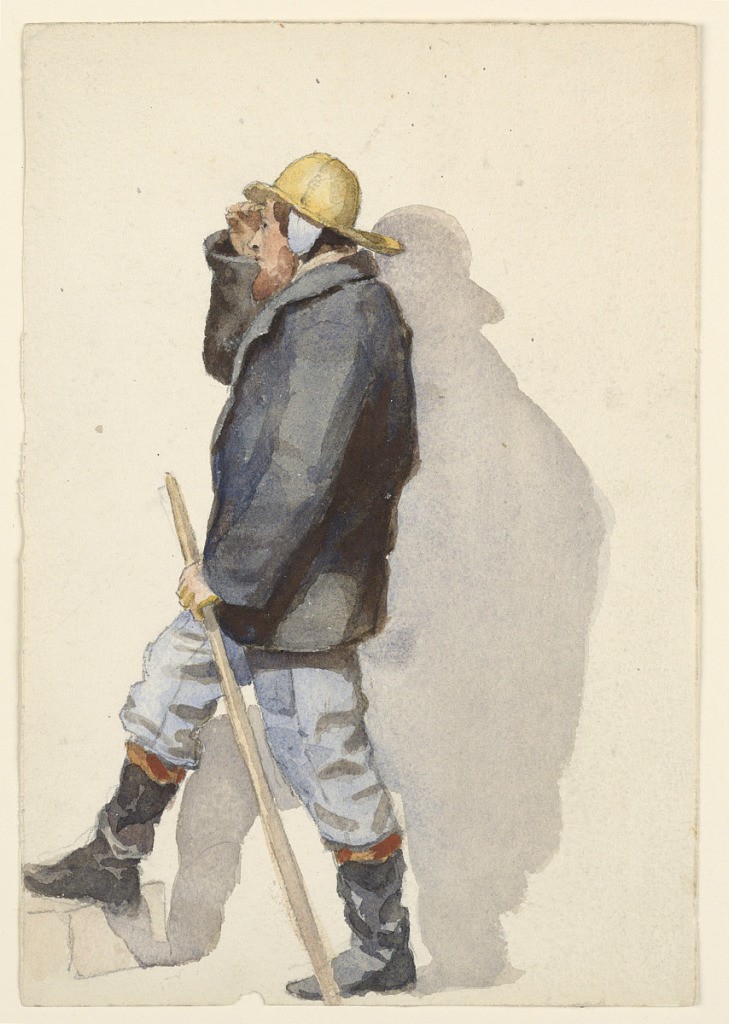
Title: The Lookout
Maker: Samuel Colman, American, 1832–1920
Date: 1860–70
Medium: Brush and watercolor, gouache, graphite on cold-pressed paper
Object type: Drawing
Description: A heavily clothed fisherman is shown in profile turned toward left, holding his right hand over his eyes and a stick in his left hand. Right foot resting on step. He casts a shadow.